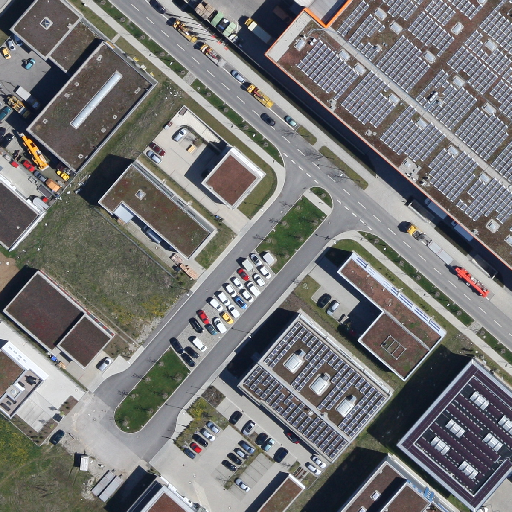
Referring expression: truck